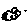
Label: bird